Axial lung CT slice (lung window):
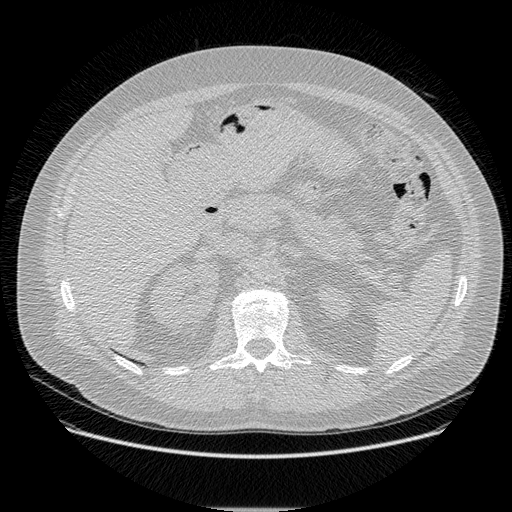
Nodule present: no